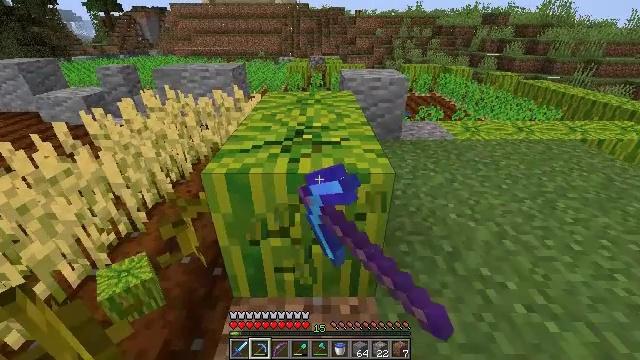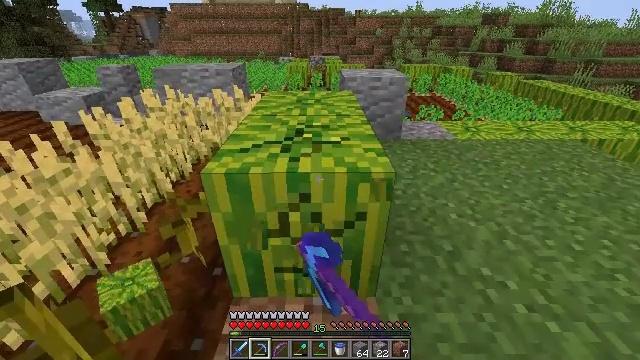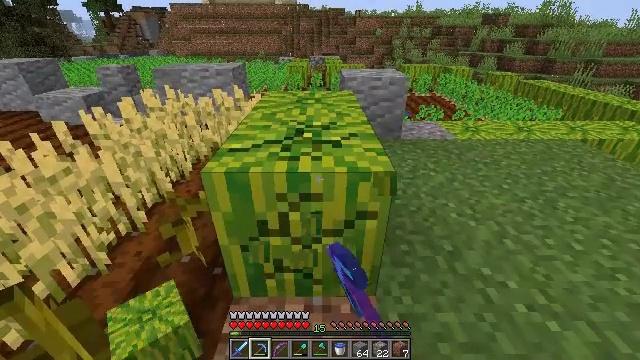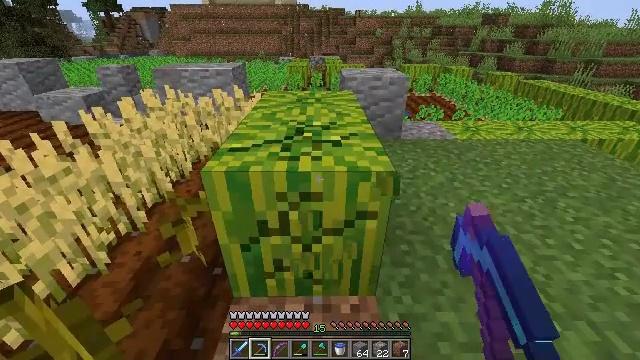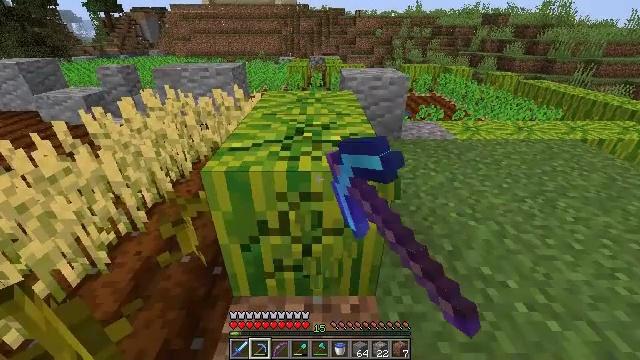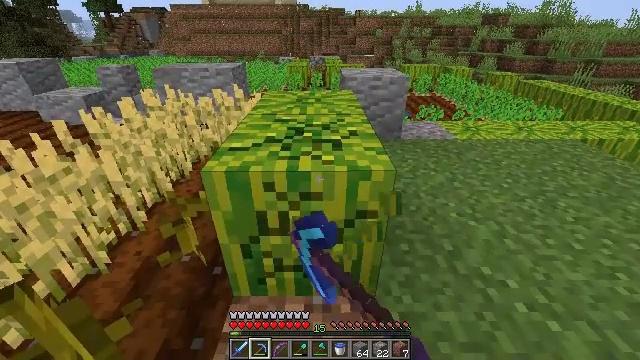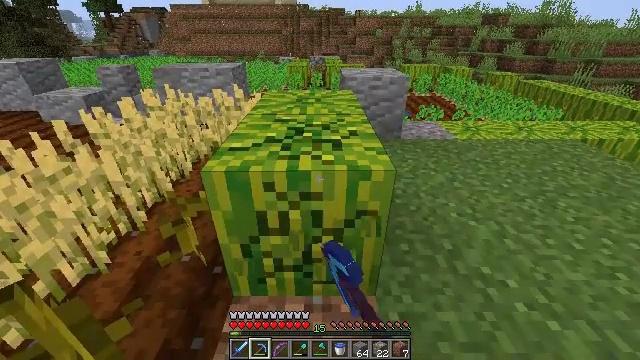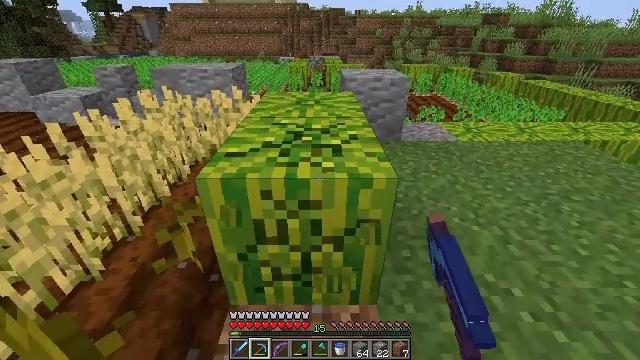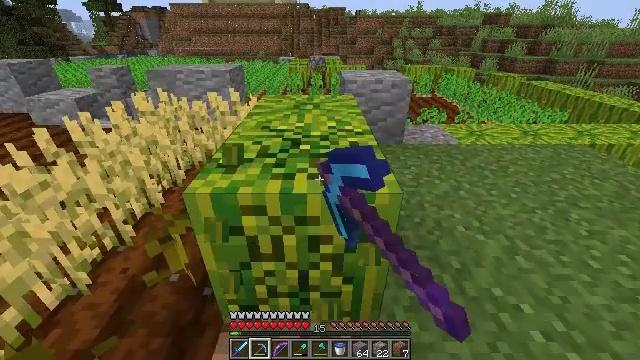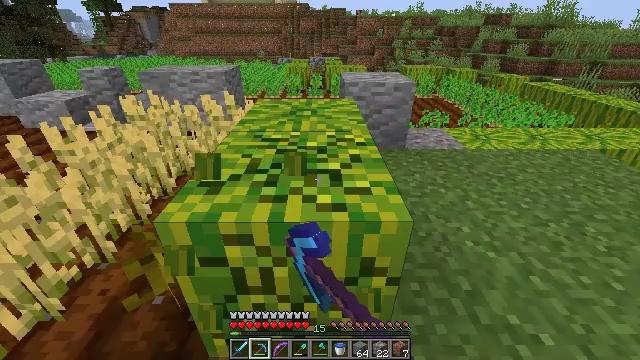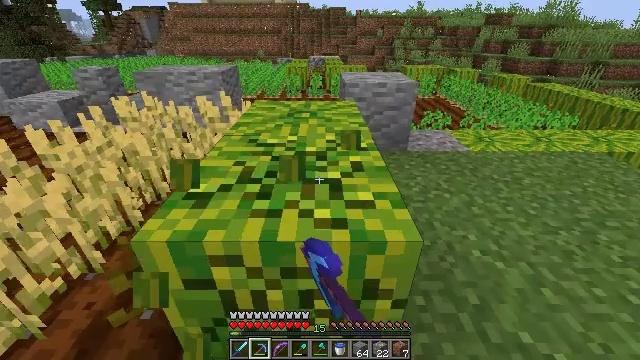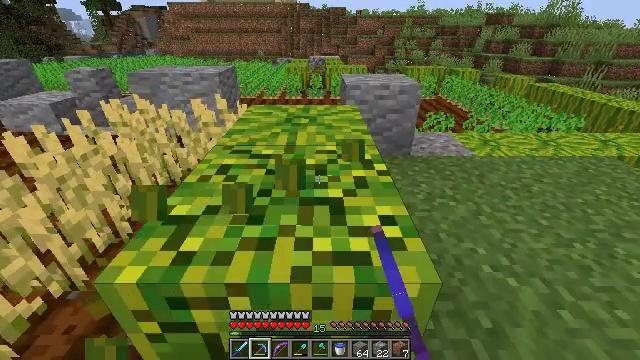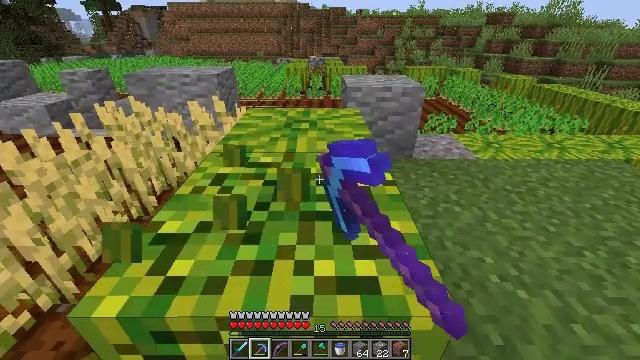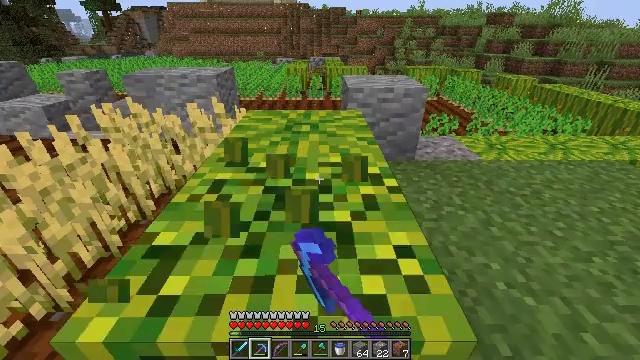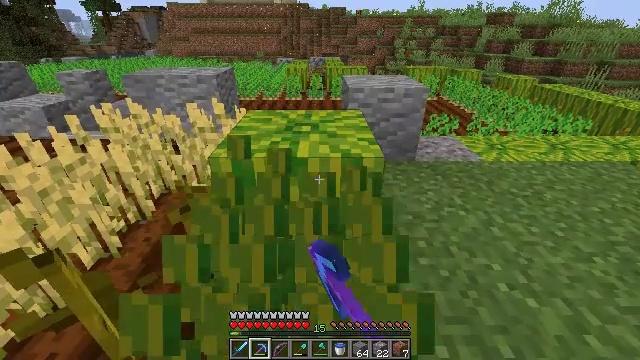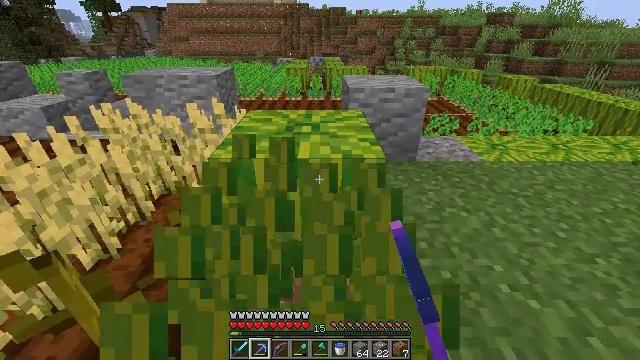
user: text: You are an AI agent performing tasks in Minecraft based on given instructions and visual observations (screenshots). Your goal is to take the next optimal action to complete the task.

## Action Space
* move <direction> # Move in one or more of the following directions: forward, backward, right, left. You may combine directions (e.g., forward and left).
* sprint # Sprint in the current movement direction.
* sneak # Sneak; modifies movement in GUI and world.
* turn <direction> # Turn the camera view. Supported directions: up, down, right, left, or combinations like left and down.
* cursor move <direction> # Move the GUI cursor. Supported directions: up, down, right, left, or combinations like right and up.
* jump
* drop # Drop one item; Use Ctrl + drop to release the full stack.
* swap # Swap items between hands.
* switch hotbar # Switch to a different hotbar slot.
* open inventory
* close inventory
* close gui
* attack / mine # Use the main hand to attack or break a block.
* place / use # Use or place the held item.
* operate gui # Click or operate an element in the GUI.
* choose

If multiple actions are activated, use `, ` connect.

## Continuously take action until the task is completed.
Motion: motion action
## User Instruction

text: Break the melon to get slices.
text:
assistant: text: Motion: attack / mine
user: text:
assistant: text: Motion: attack / mine
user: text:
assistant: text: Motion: attack / mine
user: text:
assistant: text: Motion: attack / mine
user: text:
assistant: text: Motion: attack / mine
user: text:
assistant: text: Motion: attack / mine
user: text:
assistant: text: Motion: move forward, attack / mine
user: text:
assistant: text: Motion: move forward, attack / mine
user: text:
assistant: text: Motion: move forward, attack / mine
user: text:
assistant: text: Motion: move forward, attack / mine
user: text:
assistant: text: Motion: attack / mine
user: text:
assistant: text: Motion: attack / mine
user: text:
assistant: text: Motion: attack / mine
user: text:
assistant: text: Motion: attack / mine
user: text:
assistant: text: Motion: attack / mine
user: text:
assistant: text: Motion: attack / mine
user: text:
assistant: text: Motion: attack / mine
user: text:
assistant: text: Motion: attack / mine
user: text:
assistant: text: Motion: attack / mine
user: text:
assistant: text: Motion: attack / mine
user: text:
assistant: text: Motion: attack / mine
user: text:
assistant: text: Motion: attack / mine
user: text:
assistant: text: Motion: attack / mine
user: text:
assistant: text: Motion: attack / mine
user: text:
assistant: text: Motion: attack / mine
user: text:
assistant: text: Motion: attack / mine
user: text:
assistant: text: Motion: attack / mine
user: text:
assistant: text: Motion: attack / mine
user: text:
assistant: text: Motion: attack / mine
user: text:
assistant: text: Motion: attack / mine